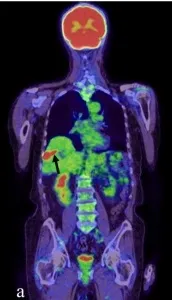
Preoperative images. . A) Positron emission tomography image.
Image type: radiology (pet)